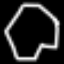
Label: octagon